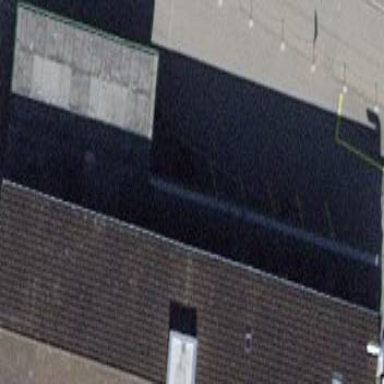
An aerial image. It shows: View of roof of building.